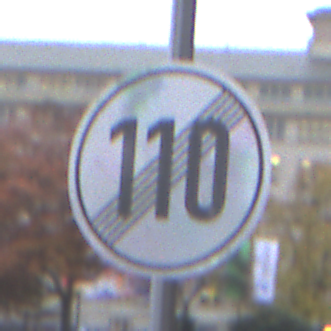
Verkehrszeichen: EndeGeschwindigkeit110
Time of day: MorningAfternoon
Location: Outdoor (Urban)
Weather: Overcast
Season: NotSpecified
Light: Natural